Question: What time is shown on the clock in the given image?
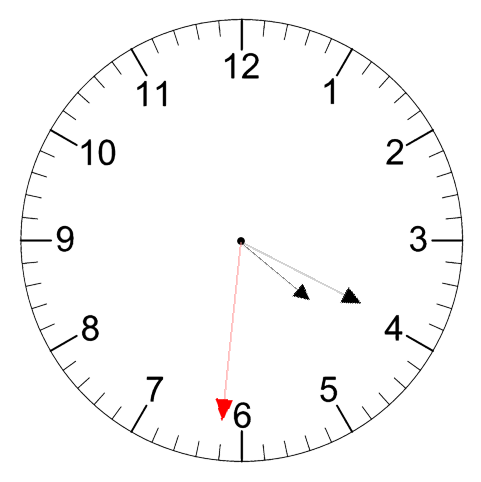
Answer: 04:19:31